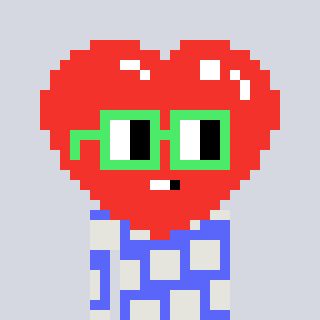
a pixel art character with square light green glasses, a heart-shaped head and a purple-colored body on a cool background